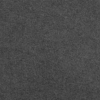
Label: dusty